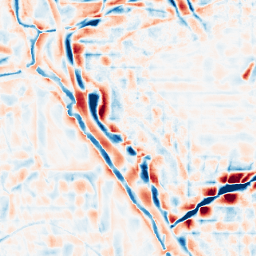
Category: wavelet
Decomposition family: wavelet_biorthogonal
Decomposition parameters: wavelet: bior2.4
level: 4
Upsampling method: sinc_blackman
Upsampling parameters: scale: 4
kernel_size: 8
Upsampling scale: 4